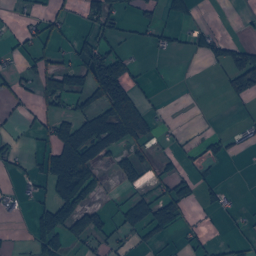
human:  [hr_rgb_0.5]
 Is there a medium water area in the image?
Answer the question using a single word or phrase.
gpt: yes

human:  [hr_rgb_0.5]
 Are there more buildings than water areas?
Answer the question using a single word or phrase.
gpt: yes

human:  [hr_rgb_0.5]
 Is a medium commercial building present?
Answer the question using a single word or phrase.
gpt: no

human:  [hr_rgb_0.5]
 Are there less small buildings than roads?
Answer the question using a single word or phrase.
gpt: no

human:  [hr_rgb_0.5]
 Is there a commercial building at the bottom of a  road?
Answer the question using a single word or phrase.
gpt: yes

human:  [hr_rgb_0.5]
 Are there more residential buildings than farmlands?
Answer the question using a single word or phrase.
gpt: yes

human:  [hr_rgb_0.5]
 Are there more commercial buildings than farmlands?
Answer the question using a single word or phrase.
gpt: no

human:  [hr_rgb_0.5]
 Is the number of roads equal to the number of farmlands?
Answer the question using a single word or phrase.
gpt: no

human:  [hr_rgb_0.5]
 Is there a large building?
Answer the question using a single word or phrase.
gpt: yes

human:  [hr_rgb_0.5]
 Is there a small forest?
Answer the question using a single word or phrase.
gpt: yes

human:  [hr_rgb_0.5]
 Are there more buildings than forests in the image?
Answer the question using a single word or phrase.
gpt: yes

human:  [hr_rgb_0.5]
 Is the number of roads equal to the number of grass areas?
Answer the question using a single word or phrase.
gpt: no

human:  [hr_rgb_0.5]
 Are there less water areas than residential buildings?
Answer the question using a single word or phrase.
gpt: yes

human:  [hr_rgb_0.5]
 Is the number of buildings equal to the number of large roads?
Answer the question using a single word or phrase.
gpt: no

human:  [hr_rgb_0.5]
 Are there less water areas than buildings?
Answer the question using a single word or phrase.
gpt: yes

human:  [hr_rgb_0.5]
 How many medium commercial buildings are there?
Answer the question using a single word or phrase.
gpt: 0

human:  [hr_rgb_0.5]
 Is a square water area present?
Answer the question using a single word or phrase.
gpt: yes

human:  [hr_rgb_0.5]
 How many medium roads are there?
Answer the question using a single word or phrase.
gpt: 0

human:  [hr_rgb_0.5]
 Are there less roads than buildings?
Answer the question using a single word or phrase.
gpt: yes

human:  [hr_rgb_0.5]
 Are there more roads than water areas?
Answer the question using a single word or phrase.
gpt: yes

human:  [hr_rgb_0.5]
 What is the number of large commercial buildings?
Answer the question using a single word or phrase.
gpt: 0

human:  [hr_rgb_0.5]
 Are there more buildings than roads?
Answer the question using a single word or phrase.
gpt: yes

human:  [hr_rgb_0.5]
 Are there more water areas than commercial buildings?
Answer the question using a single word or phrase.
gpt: yes

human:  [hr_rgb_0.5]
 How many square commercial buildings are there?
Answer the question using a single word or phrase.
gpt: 0

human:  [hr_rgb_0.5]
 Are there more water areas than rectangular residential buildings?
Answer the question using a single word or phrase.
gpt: no

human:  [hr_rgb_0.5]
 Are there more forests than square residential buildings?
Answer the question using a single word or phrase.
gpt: yes

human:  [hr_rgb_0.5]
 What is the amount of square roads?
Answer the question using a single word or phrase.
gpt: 0

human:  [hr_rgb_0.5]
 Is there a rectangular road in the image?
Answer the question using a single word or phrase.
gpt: no

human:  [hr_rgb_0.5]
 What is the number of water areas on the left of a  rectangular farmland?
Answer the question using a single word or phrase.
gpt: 43

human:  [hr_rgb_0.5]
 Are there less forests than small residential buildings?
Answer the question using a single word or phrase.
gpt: yes

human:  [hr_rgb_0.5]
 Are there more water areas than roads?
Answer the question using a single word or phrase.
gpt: no

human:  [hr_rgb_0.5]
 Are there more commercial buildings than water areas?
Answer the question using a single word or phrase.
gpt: no

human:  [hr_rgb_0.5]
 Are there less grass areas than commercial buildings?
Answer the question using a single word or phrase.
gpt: no

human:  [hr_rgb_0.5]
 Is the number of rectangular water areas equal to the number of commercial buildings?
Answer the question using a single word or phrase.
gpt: no

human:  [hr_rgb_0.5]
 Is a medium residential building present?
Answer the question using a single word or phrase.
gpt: yes

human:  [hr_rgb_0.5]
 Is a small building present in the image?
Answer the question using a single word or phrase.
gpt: yes